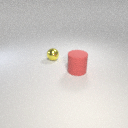
small yellow metal sphere behind large red rubber cylinder